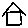
Label: house